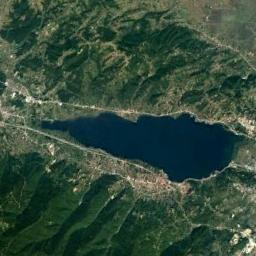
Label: lake